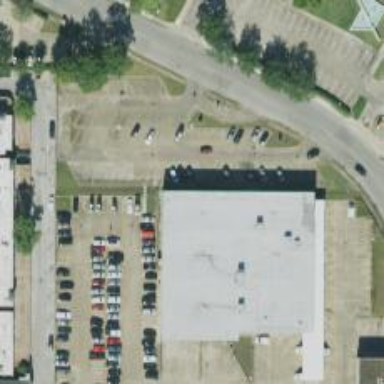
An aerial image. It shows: Building that serves as post office.